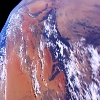
Label: land